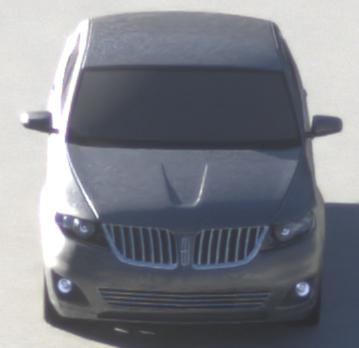
Make: Lincoln
Model: MKS
Detailed model: -
Model produced from: 2008
Model produced until: 2011
Doors: 4
Color: gray
Road condition: dry road
Daytime: sunrise or sunset
Contrast: medium contrast